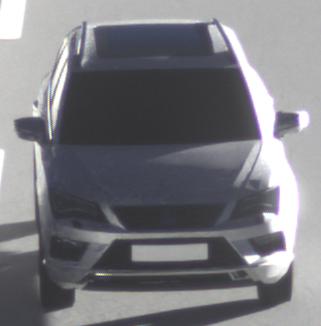
Make: SEAT
Model: Ateca 1.0 TSI Ecomotive
Detailed model: Ateca (5FP)
Model produced from: 2016/08
Model produced until: 2018/08
Doors: 5
Color: white
Road condition: dry road
Daytime: sunrise or sunset
Contrast: high contrast